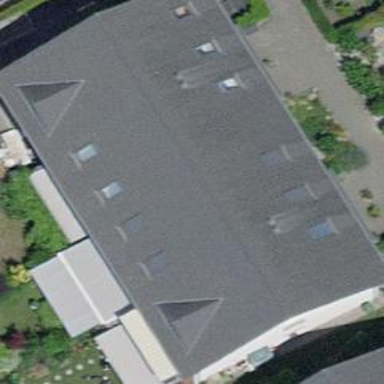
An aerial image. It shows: Terrace building.